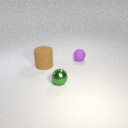
small green metal sphere to the right of large brown rubber cylinder